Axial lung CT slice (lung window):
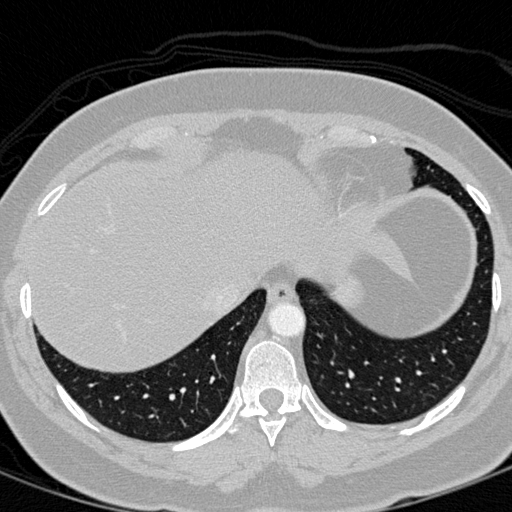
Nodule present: no